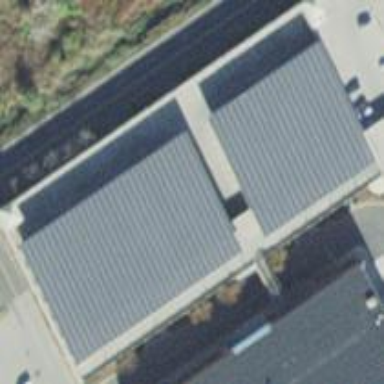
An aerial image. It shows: Part of building.